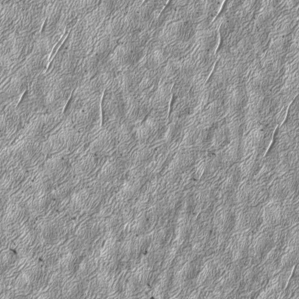
Label: frost